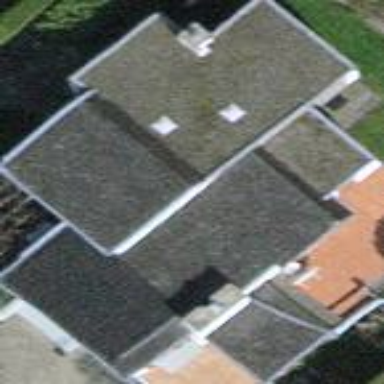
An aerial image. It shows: Detached building.